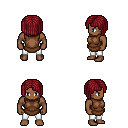
a pixel art fantasy rpg character, male body template, human, dark skin, brown tunic, white pants, brunette pageboy hairstyle, four views (front, back, left, right), 2x2 character sprite sheet, small pixel art, hard edges, no anti-aliasing